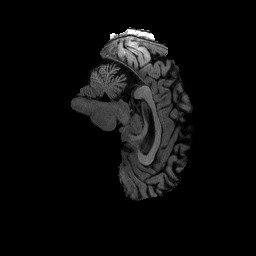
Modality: T1w
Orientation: sagittal
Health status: healthy